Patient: sex F, age 31
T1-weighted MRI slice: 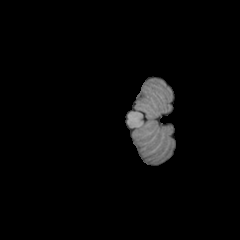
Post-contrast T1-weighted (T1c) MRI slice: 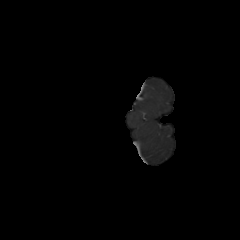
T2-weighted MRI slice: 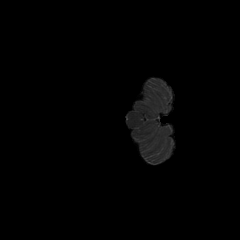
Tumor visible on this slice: no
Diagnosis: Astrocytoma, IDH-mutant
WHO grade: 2